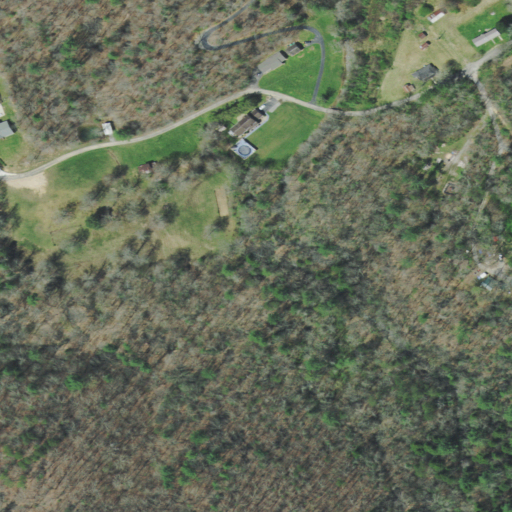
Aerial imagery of valley in Tennessee named Gibson Rock Hollow containing deciduous forest, mixed forest, open development, pasture, woody wetlands, low intensity development, and herbaceous wetlands